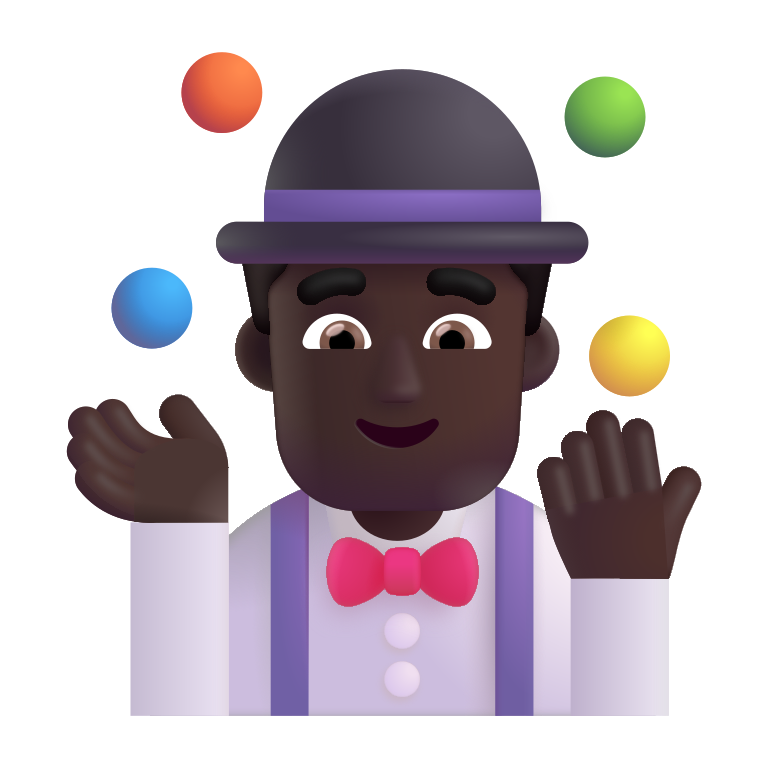
man juggling color dark